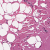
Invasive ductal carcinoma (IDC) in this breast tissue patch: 0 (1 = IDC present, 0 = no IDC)